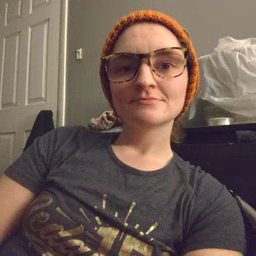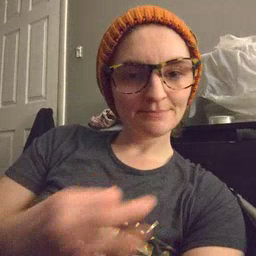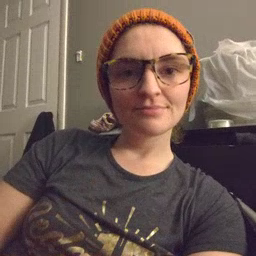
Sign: like